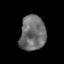
Tissue: prostate
Cell type: Epithelial cells
Senescence score: 0.3163
Nuclear area (px): 884
Mean DAPI intensity: 109.713